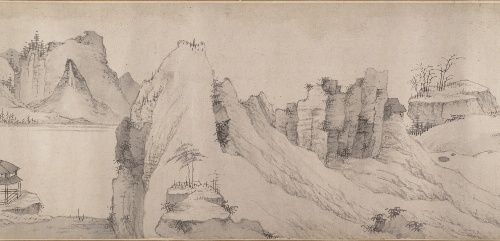
Title: 清   傳弘仁   寺橋山色圖   卷|River Scene in Winter
Artist: Hongren|Unidentified artist
Artist bio: Chinese, 1610–1664|
Date: dated 1661
Object type: Handscroll
Classification: Paintings
Medium: Handscroll; ink on paper
Culture: China
Period: Qing dynasty (1644–1911)
Dimensions: 11 1/4 x 152 1/4 in. (28.6 x 386.7cm)
Department: Asian Art
Credit line: Bequest of John M. Crawford Jr., 1988
Accession year: 1989
Repository: Metropolitan Museum of Art, New York, NY
Tags: Rivers|Mountains|Landscapes